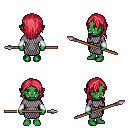
a pixel art fantasy rpg character, female body template, orc, green skin, chain mail, white pants, ruby red long hairstyle, white cloth bracers, spear, four views (front, back, left, right), 2x2 character sprite sheet, small pixel art, hard edges, no anti-aliasing